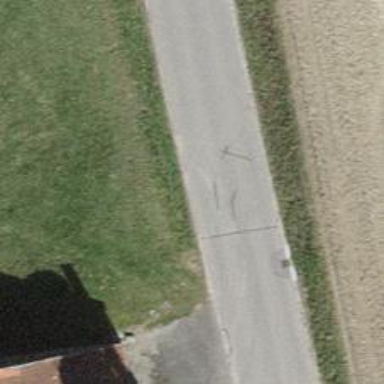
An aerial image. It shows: Tertiary road.